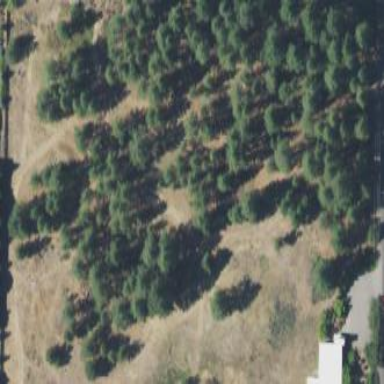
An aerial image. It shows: Evergreen woodland with needle-leaved trees.